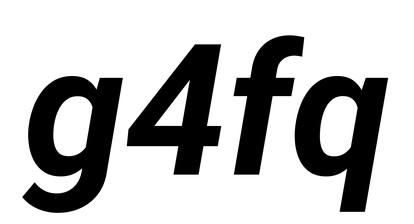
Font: Roboto-Italic_Bold_Italic